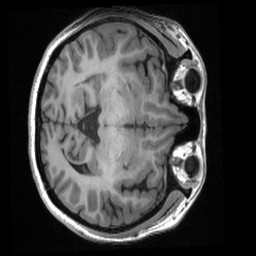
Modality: T1w
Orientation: axial
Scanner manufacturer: ge
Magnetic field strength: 3 T
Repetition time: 0.00764 s
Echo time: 0.002928 s